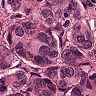
Metastatic tissue present: yes